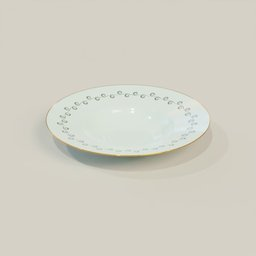
Label: tools